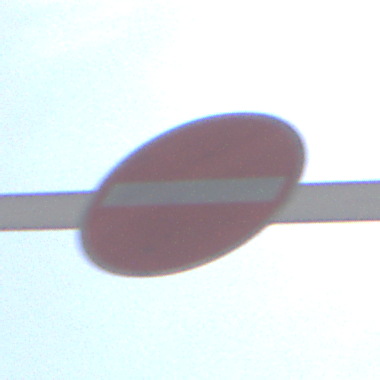
Verkehrszeichen: VerbotDerEinfahrt
Umgebung: Outdoor, Nature
Tageszeit: Midday
Wetter: Clear
Licht: Natural
Jahreszeit: NotSpecified
Kontrast: HighContrast